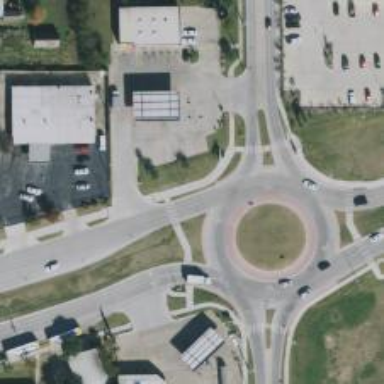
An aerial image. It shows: Secondary road around roundabout.